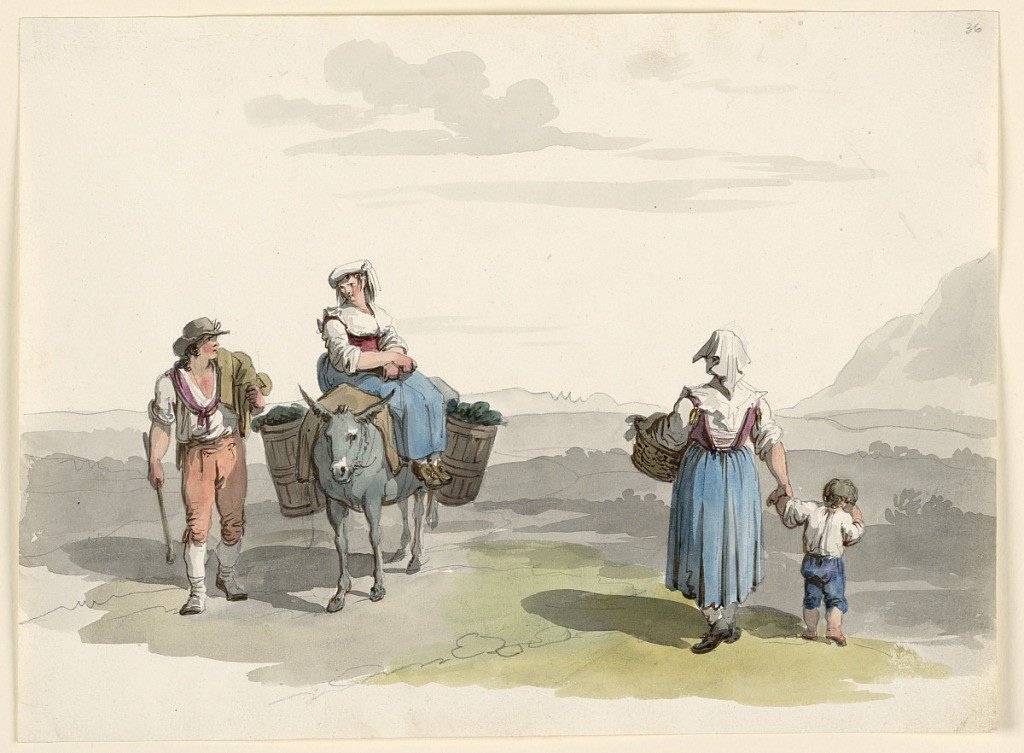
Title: On the Road to Tivoli
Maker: Bartolomeo Pinelli, Italian, 1781–1835
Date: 1807–08
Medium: Pen and gray ink with watercolor and black chalk on off-white wove paper
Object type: Drawing
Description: A man as in plate 35, loc. cit., walks beside a woman on a donkey. Another woman and a boy are shown from the rear walking.